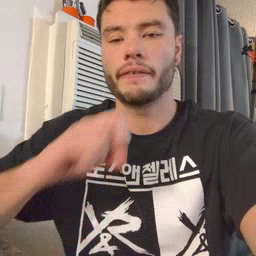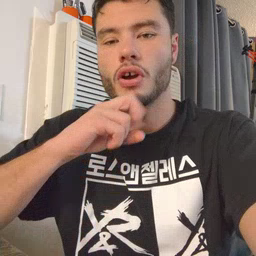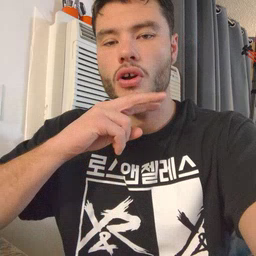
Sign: frog